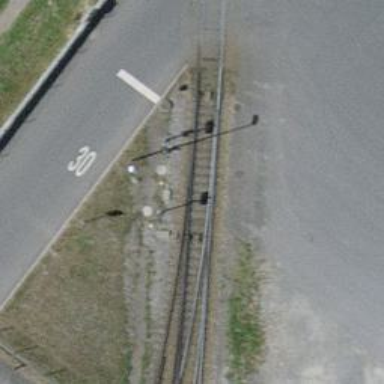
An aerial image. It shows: Railway switch.